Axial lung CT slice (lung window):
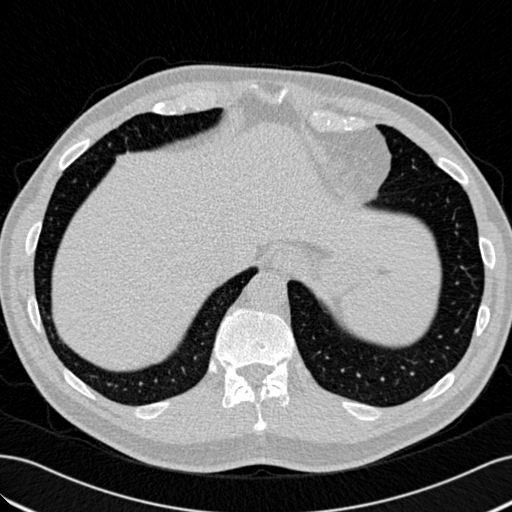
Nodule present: no